Question: Count the number of objects in the diagram.
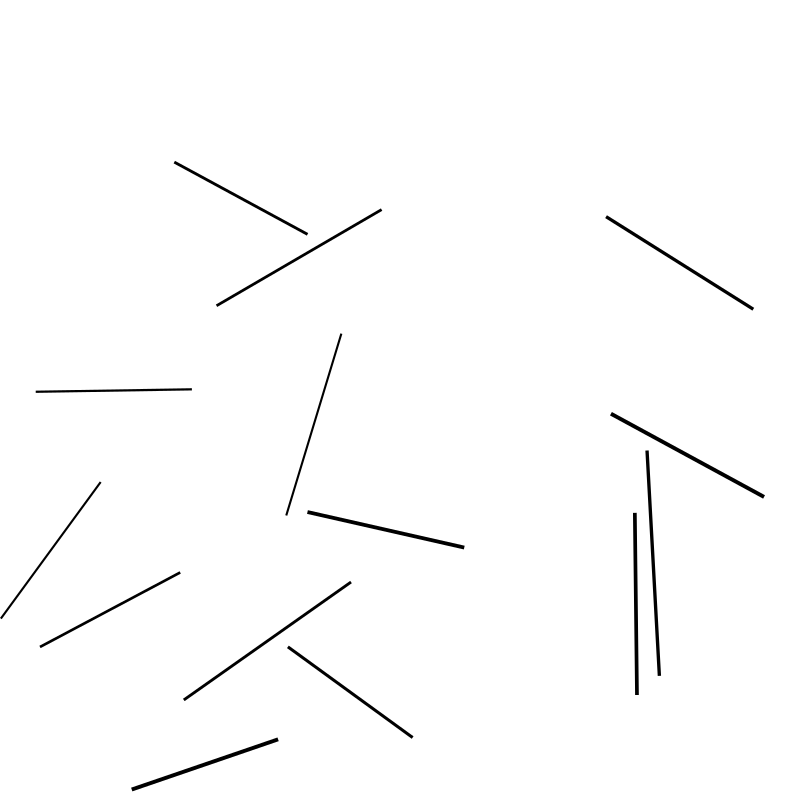
Answer: 14